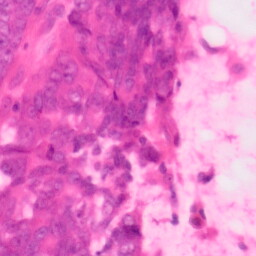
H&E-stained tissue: Colon